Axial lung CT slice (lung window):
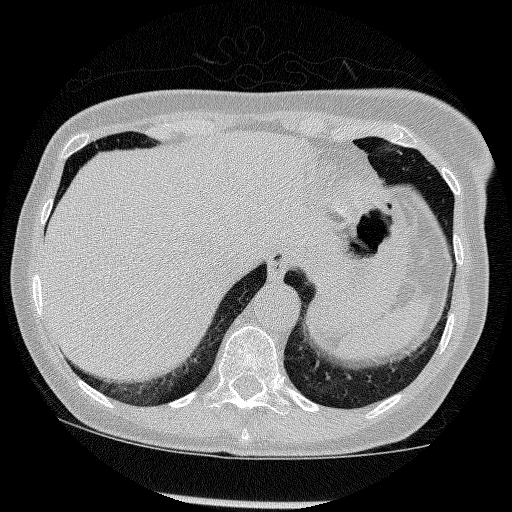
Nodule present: no